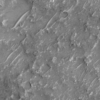
Label: not_dusty